Question: I am plotting an histogram, and I would like to label the x axis. But when I label it the numbers overlap. How can I fix it?
'''
import collections
import matplotlib.pyplot as plt
import networkx as nx
degree_sequence = sorted([d for n, d in G.degree()], reverse=True) # degree sequence
# print "Degree sequence", degree_sequence
degreeCount = collections.Counter(degree_sequence)
deg, cnt = zip(*degreeCount.items())
fig, ax = plt.subplots()
plt.bar(deg, cnt, width=0.80, color='b')
plt.title("Degree Histogram")
plt.ylabel("Count")
plt.xlabel("Degree")
ax.set_xticks([d + 0.4 for d in deg])
ax.set_xticklabels(deg)
# draw graph in inset
plt.axes([0.4, 0.4, 0.5, 0.5])
Gcc = G.subgraph(sorted(nx.connected_components(G), key=len, reverse=True)[0])
pos = nx.spring_layout(G)
plt.axis('off')
nx.draw_networkx_nodes(G, pos, node_size=20)
nx.draw_networkx_edges(G, pos, alpha=0.4)
plt.savefig('degree_distribution.png')
plt.show()
'''

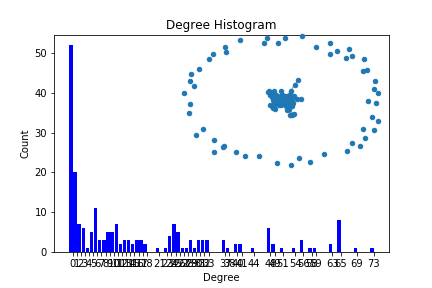
Answer: You are setting the tick labels as 'deg', which is an iterable with all degrees existent in the network. If you don't set the labels, since 'x' in the barplot is the degree sequence, matplotlib will reduce the tick-labels frequency so that it looks good. So basically just skip those two lines where the ticks and labels are set:
'''
import collections
import matplotlib.pyplot as plt
import networkx as nx
G = nx.fast_gnp_random_graph(100,0.05,seed=1)
degree_sequence = sorted([d for n, d in G.degree()], reverse=True) # degree sequence
# print "Degree sequence", degree_sequence
degreeCount = collections.Counter(degree_sequence)
deg, cnt = zip(*degreeCount.items())
fig, ax = plt.subplots(figsize=(10,6))
plt.bar(deg, cnt, width=0.80, color='b')
plt.title("Degree Histogram")
plt.ylabel("Count")
plt.xlabel("Degree")
# draw graph in inset
plt.axes([0.4, 0.4, 0.5, 0.5])
Gcc = G.subgraph(sorted(nx.connected_components(G), key=len, reverse=True)[0])
pos = nx.spring_layout(G)
plt.axis('off')
nx.draw_networkx_nodes(G, pos, node_size=20)
nx.draw_networkx_edges(G, pos, alpha=0.4)
plt.savefig('degree_distribution.png')
plt.show()
'''
<URL>